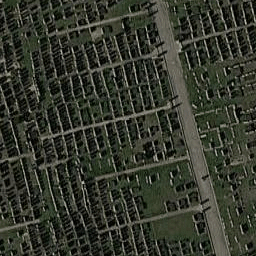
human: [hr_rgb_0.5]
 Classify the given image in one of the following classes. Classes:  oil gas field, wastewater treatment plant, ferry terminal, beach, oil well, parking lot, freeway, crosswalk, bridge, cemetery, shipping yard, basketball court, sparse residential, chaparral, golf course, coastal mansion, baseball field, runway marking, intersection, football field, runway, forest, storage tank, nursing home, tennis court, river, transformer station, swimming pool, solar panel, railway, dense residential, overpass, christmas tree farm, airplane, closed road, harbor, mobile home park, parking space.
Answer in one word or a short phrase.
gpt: cemetery